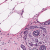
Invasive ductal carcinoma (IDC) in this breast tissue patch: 1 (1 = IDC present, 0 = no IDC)